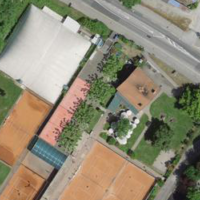
EUNIS habitat code: 53
Species observed at this site:
Phoenicurus ochruros
Prunus lusitanica